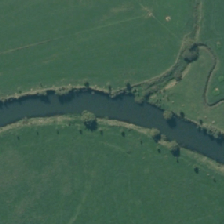
Land cover: deciduous_hardwood